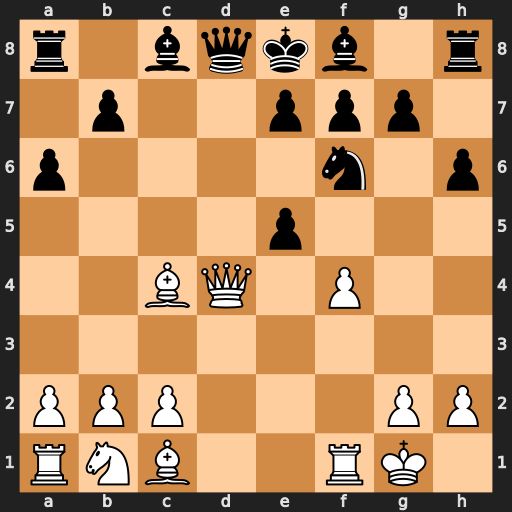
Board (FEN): r1bqkb1r/1p2ppp1/p4n1p/4p3/2BQ1P2/8/PPP3PP/RNB2RK1
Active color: w
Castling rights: kq
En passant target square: -
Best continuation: Bxf7+ Kxf7 Qxd8